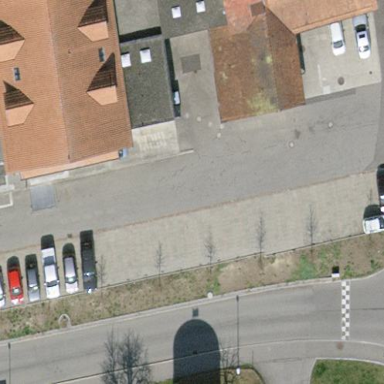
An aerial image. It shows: Parking area with grass paver surface.